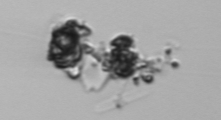
Label: Thalassiosira_TAG_external_detritus